A scalogram of one vibration snapshot from a rotating bearing is shown, computed with a continuous wavelet transform. Determine the bearing's health state. Answer with exactly one of: normal, inner_race, outer_race, ball.
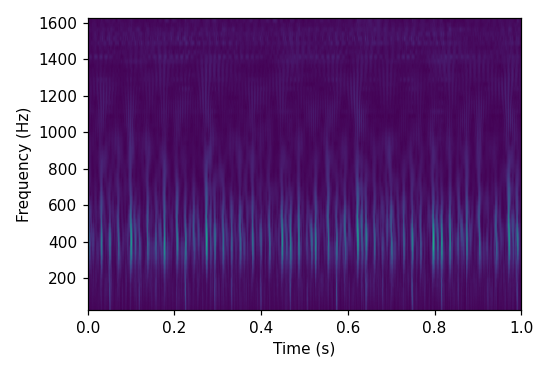
Answer: outer_race